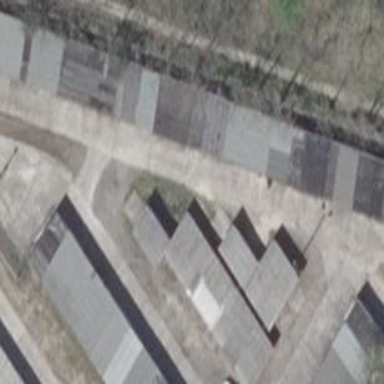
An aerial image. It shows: Group of garages.